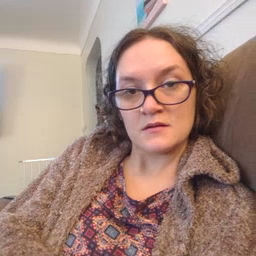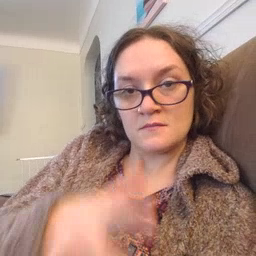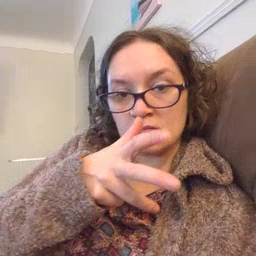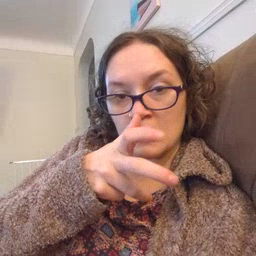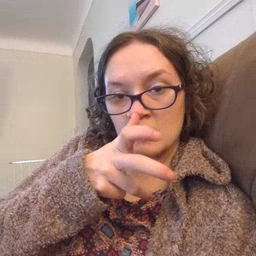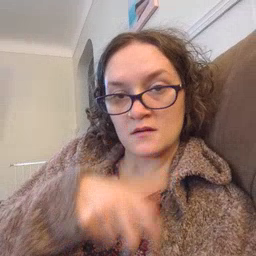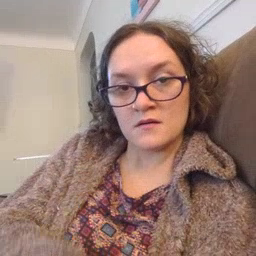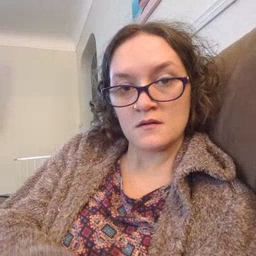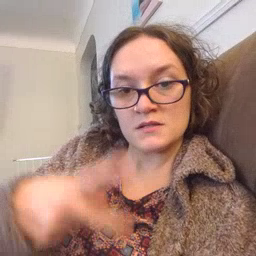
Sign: bug